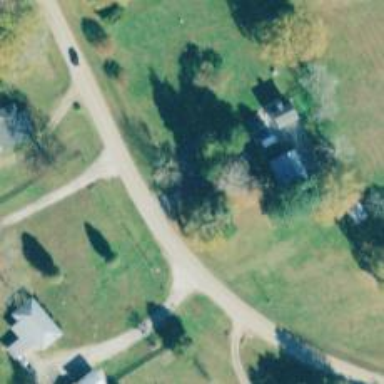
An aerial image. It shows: Driveway.